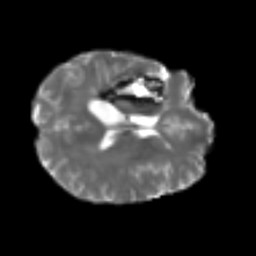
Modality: T2w
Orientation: axial
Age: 44
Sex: female
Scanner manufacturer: siemens
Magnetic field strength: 3 T
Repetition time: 4.999 s
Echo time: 0.07946 s